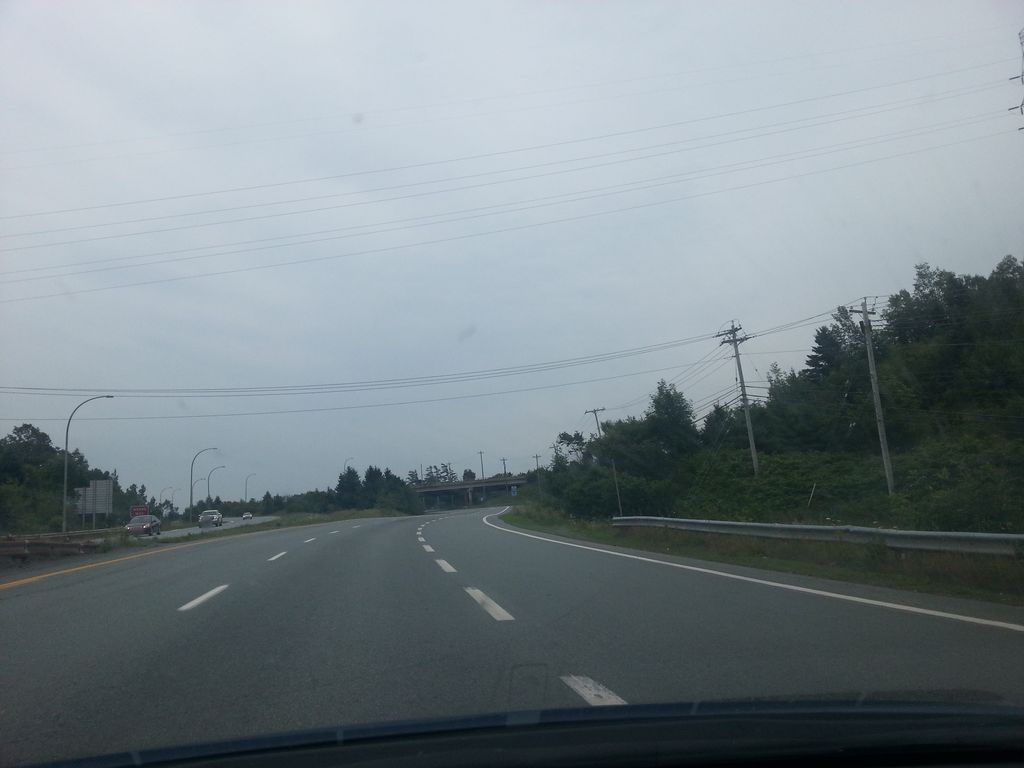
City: halifax